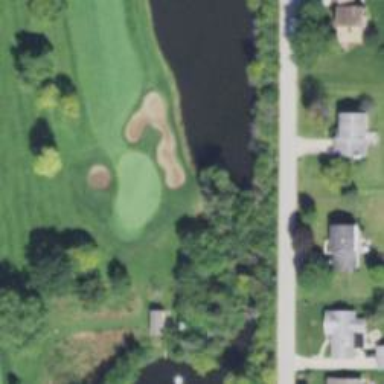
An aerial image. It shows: Golf hole.